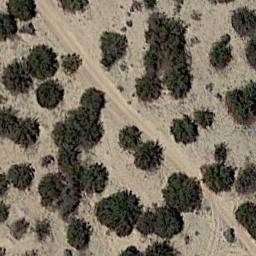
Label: chaparral